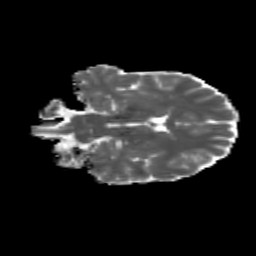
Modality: MD
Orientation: coronal
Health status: ill
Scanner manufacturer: siemens
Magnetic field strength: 3 T
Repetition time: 13.7 s
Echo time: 0.098 s